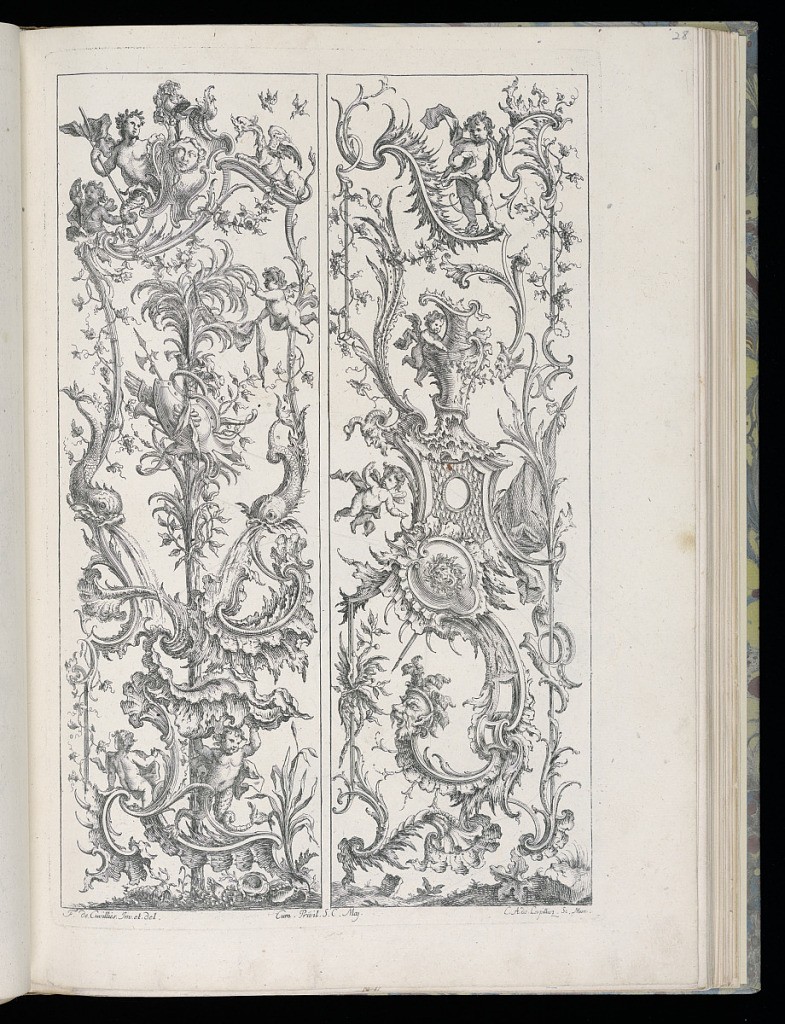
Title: Designs for Two Vertical Panels
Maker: François de Cuvilliés the Elder, Belgian, 1695 - 1768
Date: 1738
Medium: Engraving on paper
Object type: Bound print
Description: Two designs for upright rocaille panels. Left panel: a palm tree with an armorial trophy at center, flanked by two dolphins spewing water below. Above, a group of putti, a male figure, and a dragon. Right panel: rocaille motifs with an urn at center. Various putti throughout.